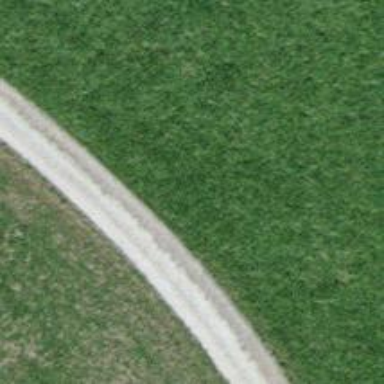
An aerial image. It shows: Track road with grade3 tracktype.